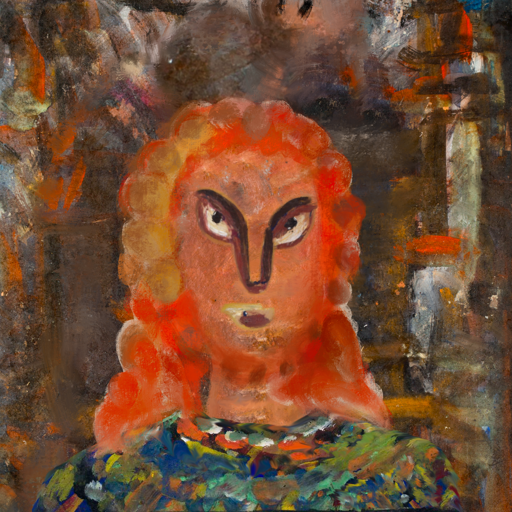
Background: GypsyQueen, Head And Neck Front: Boggyland, Face Front: After_Raid, Bust: An_Impression, Hair Front: Rupkatha, Head Accessory: Blank, Second Necklace: Blank, Necklace: Blank, Baby: Blank